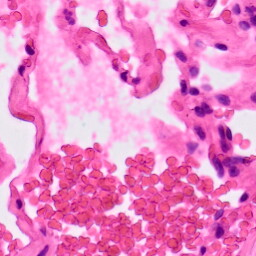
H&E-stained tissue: Lung